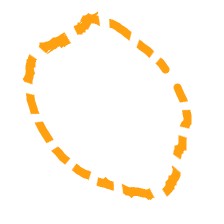
Shape: circle